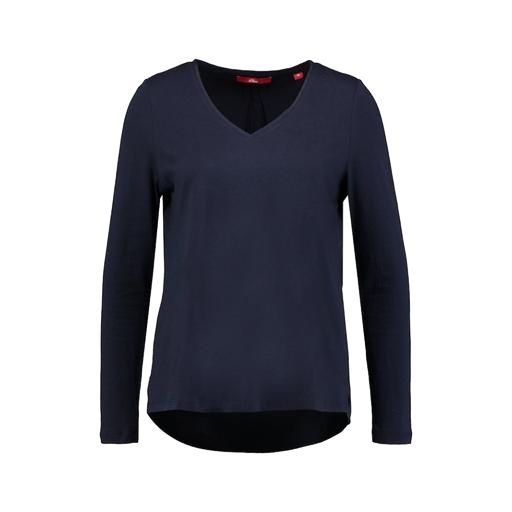
her longsleeve top, longsleeve t-shirt, blue still long-sleeved top, white background